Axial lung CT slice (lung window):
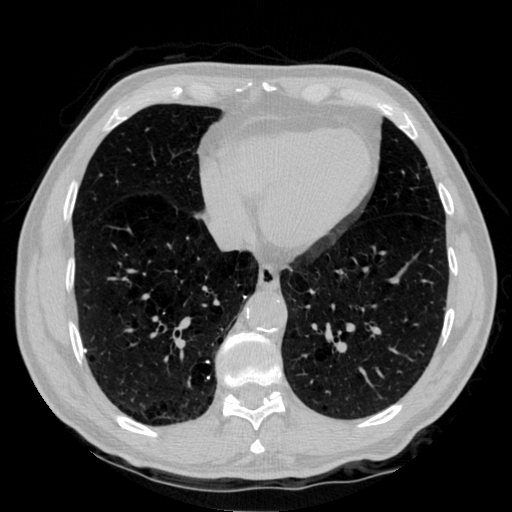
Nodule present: no